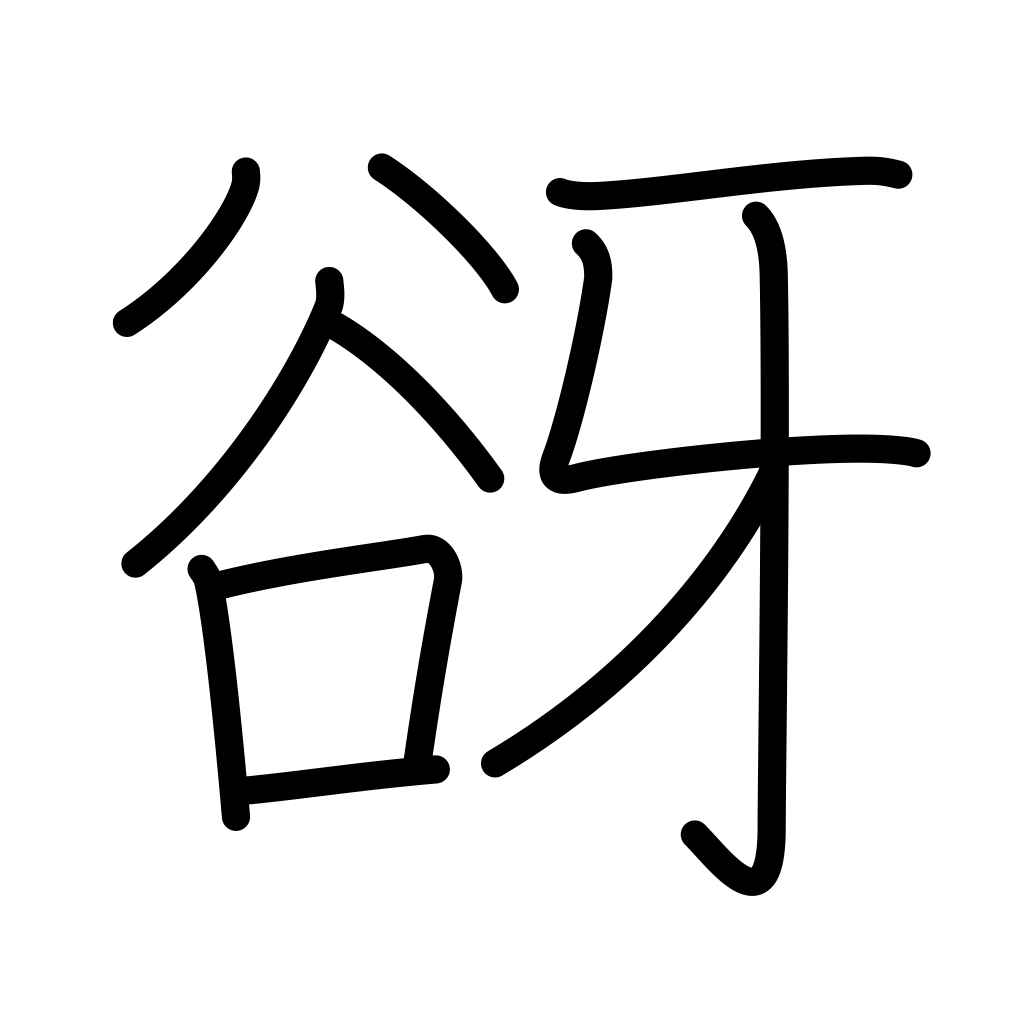
Meaning: tree spirit